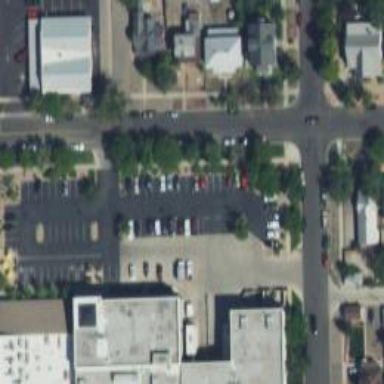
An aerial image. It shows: Parking space is available.